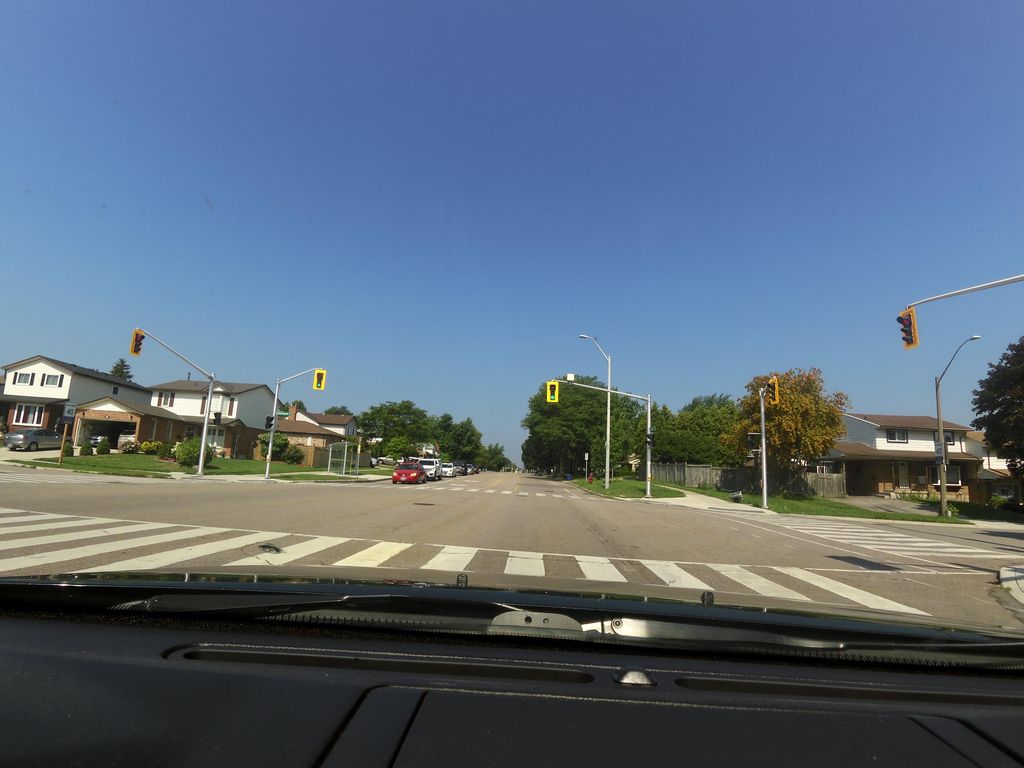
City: hamilton